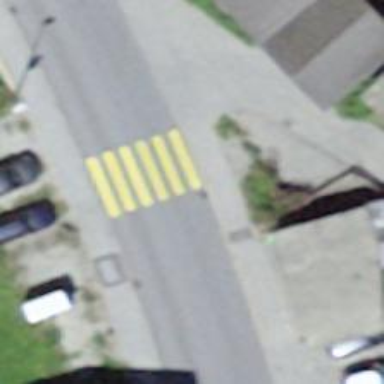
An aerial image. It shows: Marked road crossing.